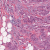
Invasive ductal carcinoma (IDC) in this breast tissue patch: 1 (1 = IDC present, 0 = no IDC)